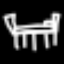
Label: bed